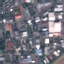
Land use / land cover class: Industrial